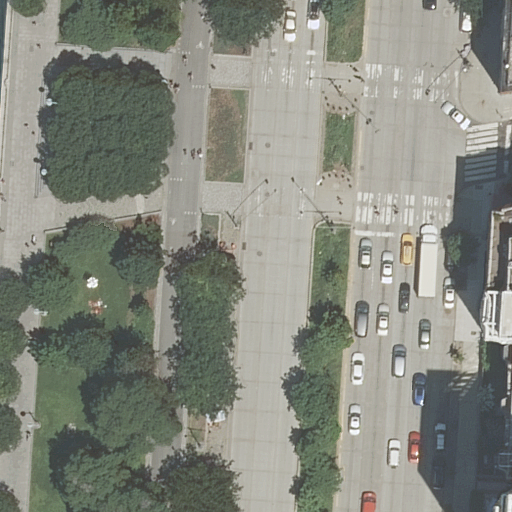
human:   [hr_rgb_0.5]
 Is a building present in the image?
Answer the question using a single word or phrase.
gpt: yes

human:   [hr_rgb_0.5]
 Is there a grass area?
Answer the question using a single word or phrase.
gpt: yes

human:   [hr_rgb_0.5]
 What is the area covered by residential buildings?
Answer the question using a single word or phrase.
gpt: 3211m2

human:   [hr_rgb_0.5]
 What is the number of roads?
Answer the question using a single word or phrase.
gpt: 13

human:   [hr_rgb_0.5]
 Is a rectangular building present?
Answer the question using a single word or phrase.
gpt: yes

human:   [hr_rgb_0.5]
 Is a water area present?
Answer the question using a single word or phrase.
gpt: yes

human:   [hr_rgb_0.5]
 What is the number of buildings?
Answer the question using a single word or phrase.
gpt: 5

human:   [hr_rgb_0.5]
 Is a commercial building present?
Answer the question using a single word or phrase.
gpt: no

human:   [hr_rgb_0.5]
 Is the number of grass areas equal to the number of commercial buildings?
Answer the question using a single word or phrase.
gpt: no

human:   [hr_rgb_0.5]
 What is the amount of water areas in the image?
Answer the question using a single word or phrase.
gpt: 1

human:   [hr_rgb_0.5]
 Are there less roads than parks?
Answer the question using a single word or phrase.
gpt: no

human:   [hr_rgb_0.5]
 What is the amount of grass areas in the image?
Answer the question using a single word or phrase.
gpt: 7

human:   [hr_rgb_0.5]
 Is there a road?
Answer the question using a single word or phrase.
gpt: yes

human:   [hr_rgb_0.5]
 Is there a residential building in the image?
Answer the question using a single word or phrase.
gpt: yes

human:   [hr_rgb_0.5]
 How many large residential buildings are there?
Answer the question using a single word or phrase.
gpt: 2

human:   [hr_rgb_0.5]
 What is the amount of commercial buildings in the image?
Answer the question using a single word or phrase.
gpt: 0

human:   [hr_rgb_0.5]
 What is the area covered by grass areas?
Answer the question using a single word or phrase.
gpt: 1924m2

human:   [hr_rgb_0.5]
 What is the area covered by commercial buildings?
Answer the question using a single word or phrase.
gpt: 0m2

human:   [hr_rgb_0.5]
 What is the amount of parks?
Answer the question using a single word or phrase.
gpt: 2

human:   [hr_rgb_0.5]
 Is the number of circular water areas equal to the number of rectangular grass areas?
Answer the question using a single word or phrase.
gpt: no

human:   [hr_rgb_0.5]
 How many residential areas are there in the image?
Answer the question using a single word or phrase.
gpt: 1

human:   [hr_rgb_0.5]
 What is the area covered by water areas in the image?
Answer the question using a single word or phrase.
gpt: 7m2

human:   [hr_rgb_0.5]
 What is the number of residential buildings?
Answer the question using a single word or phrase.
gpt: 5

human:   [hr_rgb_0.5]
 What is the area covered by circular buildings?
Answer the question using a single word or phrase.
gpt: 0m2

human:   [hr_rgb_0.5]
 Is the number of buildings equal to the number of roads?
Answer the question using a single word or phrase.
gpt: no

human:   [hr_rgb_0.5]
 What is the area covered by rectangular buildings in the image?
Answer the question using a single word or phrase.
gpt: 622m2

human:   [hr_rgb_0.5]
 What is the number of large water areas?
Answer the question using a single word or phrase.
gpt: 0

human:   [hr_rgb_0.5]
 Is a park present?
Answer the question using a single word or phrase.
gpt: yes

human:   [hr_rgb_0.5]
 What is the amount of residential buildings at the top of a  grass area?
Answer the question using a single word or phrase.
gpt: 5

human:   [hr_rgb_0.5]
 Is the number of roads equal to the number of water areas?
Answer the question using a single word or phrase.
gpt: no

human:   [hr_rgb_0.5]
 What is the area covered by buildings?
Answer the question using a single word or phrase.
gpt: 3211m2

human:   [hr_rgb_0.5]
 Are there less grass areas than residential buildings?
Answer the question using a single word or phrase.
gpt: no

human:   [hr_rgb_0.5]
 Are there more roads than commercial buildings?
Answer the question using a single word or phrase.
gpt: yes

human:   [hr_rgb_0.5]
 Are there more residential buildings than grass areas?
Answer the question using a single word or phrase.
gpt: no

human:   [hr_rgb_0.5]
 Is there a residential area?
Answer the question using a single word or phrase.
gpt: yes

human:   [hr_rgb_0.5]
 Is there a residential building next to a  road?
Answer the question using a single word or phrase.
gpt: yes

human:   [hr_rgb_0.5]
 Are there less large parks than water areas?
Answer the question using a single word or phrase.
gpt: no

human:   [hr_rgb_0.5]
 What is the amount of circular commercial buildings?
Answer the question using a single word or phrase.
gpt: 0

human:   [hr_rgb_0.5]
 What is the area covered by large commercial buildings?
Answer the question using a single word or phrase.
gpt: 0m2

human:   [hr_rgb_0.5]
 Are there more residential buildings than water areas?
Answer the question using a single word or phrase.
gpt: yes

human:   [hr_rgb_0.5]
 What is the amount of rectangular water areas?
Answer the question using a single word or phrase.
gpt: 1

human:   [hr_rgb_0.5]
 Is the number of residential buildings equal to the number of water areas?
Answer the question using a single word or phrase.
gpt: no

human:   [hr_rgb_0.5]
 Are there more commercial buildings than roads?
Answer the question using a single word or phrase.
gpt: no

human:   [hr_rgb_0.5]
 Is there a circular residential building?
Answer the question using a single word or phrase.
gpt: no

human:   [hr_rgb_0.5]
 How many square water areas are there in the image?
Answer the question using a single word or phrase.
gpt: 0

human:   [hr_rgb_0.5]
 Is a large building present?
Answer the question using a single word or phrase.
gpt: yes

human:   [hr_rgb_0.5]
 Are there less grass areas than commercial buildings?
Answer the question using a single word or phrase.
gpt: no

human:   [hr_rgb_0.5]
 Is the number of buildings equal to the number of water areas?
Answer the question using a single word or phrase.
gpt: no

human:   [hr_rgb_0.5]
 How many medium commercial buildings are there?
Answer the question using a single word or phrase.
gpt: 0

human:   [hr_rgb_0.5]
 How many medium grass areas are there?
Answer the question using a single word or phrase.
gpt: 3

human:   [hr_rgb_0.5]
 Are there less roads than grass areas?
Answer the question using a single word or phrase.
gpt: no

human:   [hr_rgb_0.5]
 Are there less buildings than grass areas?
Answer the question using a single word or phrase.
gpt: yes

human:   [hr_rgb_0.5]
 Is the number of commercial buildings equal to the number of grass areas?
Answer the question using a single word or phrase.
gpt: no

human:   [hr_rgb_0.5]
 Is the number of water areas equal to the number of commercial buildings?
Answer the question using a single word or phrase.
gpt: no

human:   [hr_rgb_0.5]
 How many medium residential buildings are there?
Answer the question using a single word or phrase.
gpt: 2

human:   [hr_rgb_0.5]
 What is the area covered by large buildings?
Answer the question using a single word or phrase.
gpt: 2589m2

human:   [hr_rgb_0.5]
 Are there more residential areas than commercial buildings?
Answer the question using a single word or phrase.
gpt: yes

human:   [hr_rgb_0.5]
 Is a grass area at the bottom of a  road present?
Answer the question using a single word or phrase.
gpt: yes

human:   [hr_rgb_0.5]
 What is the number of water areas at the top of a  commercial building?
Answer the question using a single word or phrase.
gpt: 0

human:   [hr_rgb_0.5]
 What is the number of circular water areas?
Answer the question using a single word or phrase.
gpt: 0

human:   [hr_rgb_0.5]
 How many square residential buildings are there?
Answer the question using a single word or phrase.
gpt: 0

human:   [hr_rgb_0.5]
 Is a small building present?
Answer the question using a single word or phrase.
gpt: yes

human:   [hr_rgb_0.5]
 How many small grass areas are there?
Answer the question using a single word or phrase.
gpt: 3

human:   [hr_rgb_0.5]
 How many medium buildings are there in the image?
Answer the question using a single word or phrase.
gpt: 2